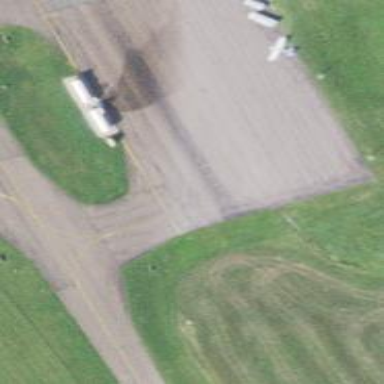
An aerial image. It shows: Image of taxiway at airport.